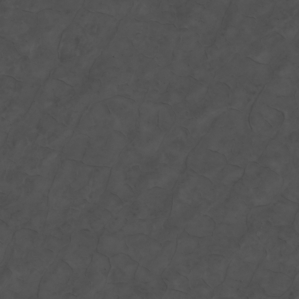
Label: non_frost